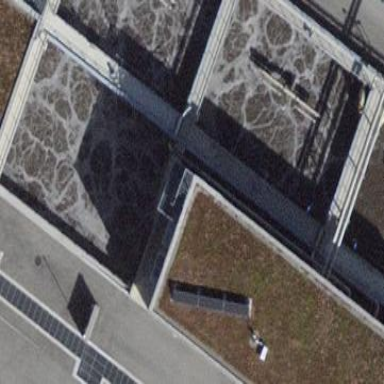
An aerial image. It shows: View of wastewater plant.